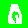
Digit: 0